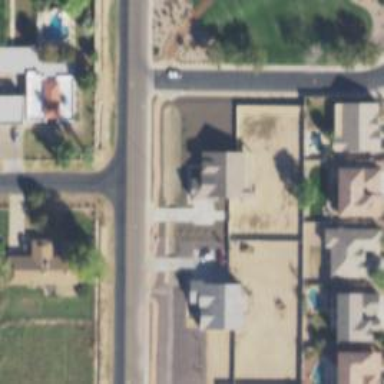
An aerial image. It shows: Residential road.